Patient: sex F, age 43
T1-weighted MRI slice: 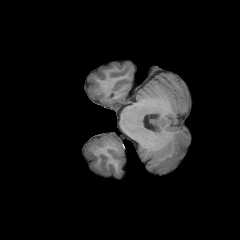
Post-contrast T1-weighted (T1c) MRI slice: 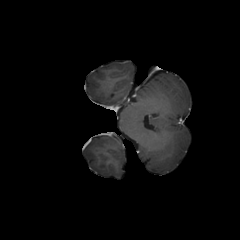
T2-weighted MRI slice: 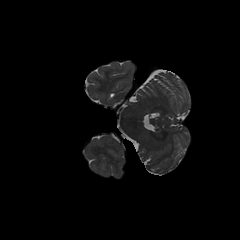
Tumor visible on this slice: no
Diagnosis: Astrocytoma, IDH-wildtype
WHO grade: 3